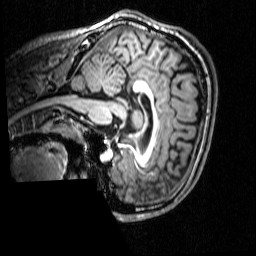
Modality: T1w
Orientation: sagittal